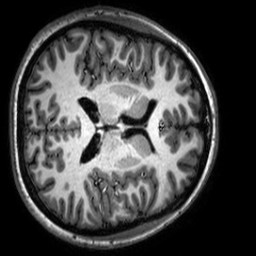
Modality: T1w
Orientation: axial